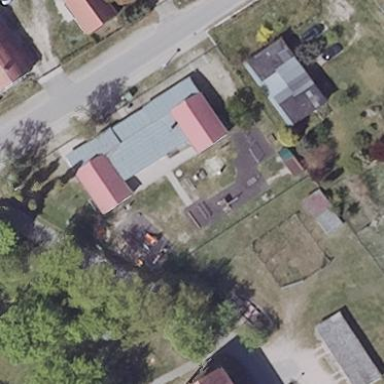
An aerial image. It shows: Kindergarten building.